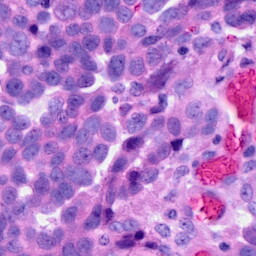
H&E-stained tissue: Ovarian